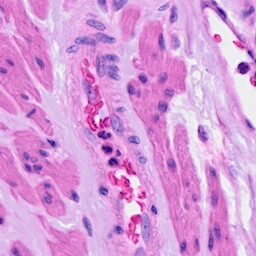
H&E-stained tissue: Ovarian